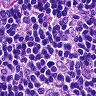
Metastatic tissue present: no